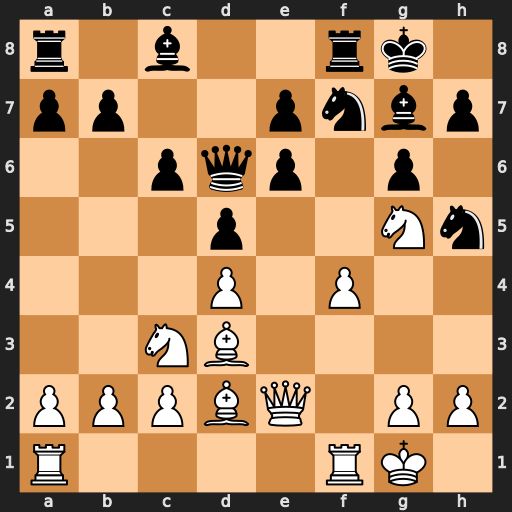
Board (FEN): r1b2rk1/pp2pnbp/2pqp1p1/3p2Nn/3P1P2/2NB4/PPPBQ1PP/R4RK1
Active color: w
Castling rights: -
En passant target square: -
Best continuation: Nxh7 Bxd4+ Kh1